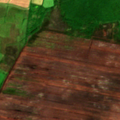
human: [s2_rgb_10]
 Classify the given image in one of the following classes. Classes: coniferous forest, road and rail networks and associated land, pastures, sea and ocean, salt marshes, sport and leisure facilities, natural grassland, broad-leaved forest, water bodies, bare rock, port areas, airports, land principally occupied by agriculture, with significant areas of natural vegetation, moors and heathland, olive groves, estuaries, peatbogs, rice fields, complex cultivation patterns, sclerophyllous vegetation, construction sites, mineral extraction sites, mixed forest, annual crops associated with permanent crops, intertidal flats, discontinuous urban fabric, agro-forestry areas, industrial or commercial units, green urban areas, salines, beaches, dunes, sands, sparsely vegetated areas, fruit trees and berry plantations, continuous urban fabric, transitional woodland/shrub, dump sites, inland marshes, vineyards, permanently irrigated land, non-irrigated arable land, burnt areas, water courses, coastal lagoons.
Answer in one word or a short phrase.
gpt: pastures, transitional woodland/shrub, peatbogs